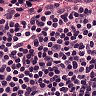
Metastatic tissue present: no